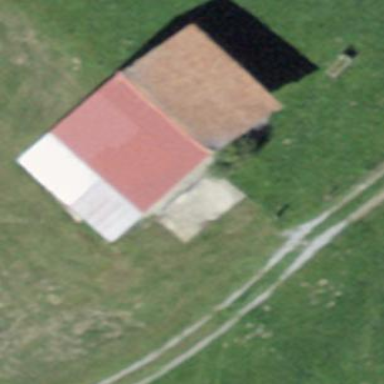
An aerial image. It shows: Rural barn.